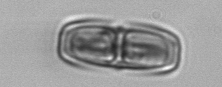
Label: Ephemera